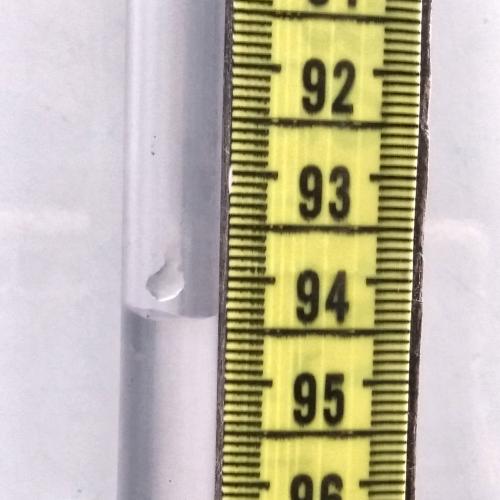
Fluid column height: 94.4 cm